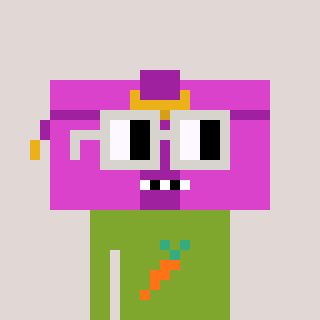
a pixel art character with square light gray glasses, a clutch-shaped head and a slimegreen-colored body on a warm background